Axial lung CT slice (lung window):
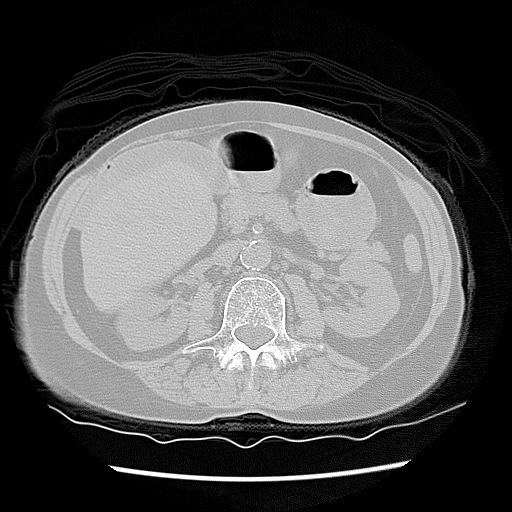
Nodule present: no